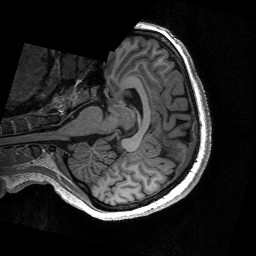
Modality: T1w
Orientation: axial
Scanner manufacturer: siemens
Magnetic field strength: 3 T
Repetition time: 2.53 s
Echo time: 0.00267 s